Milling tool wear sample.
Tool blade image: 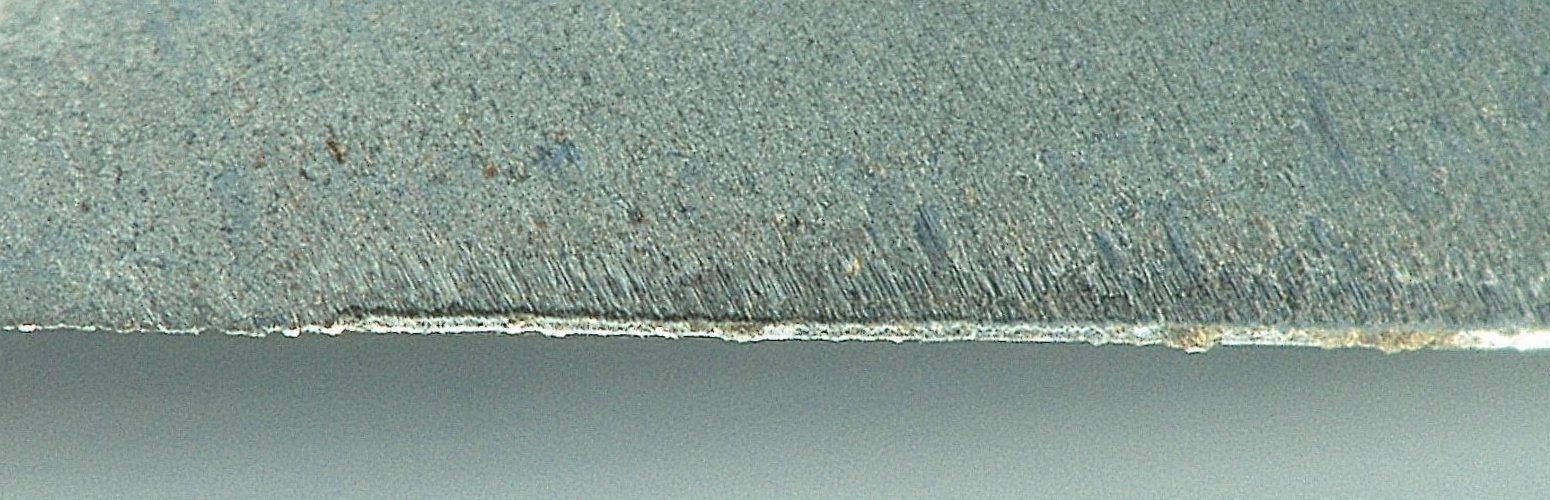
Chip image: 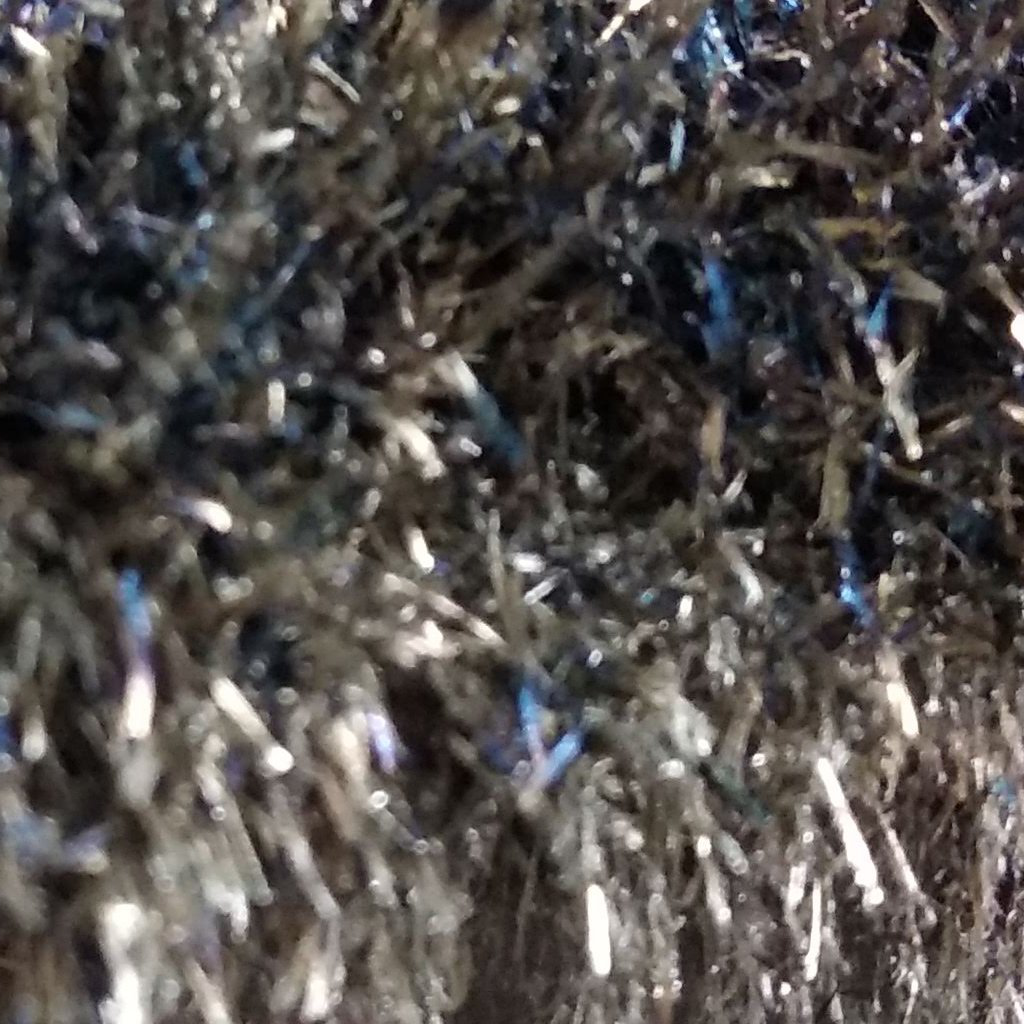
Workpiece image: 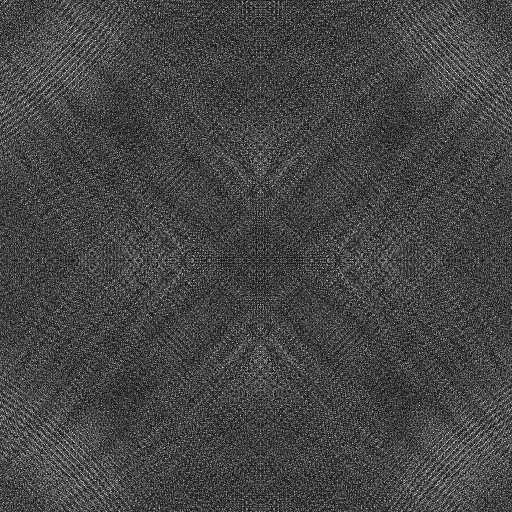
Tool wear state: sharp
Gaps: 0
Flank wear: 49.35
Overhang: 23.42
Force-signal Mel-spectrograms (X, Y, Z axes): 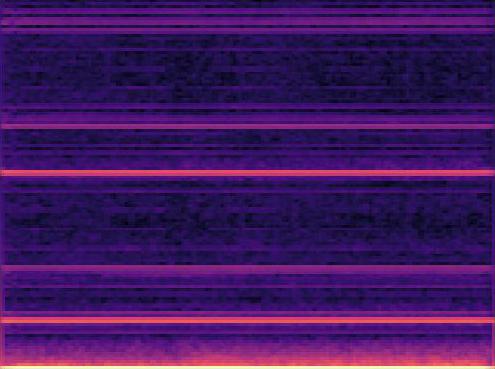 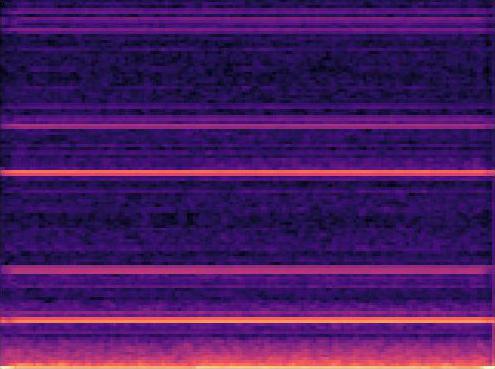 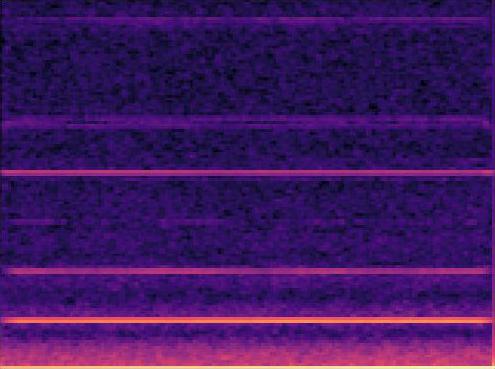
Force-signal scalograms (X, Y, Z axes): 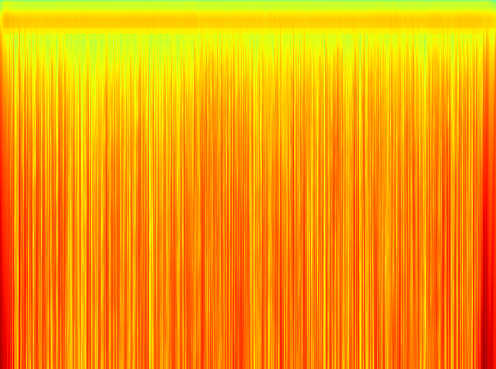 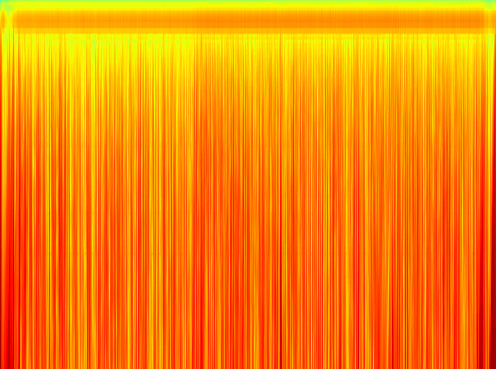 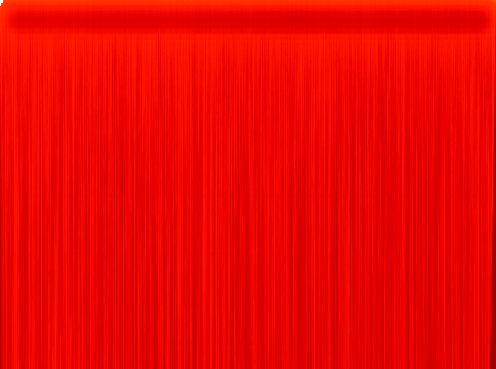
Force phase: initial_break_in_wear